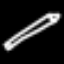
Label: pencil